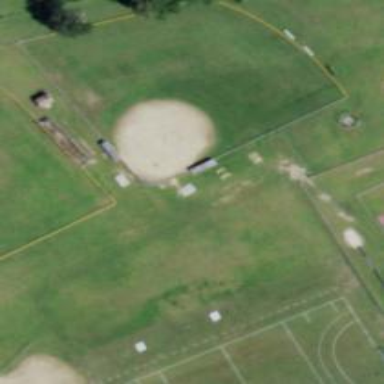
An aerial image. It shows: Baseball pitch for leisure land activities.